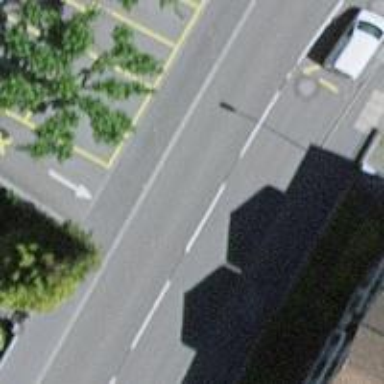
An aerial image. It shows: Platform for public transport is situated by the road.